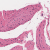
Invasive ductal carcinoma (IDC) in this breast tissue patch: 0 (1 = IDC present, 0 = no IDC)